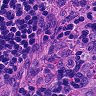
Metastatic tissue present: yes